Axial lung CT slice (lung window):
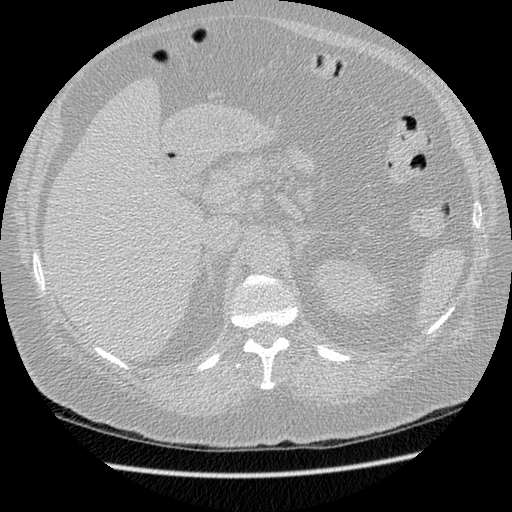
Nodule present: no